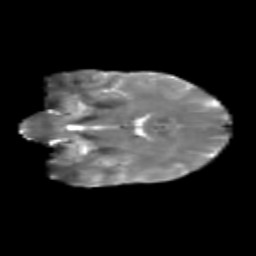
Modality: T2w
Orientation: coronal
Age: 39
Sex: female
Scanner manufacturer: siemens
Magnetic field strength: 3 T
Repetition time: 1.8 s
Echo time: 0.07 s